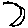
Label: moon